Question: I am currently developing a subscription system for a web application.
I need help regarding the approach for new subscription costs when a user decides to downgrade or upgrade their account.
I created a image to make an example of a user that keeps changing levels.

A user can choose to pay each month, quarter or year.
I want to add a discount when the user decides to downgrade. The discount is currently factored into the new cost using this formula:
[final plan cost] = [new plan cost] * 12 - [discount] / [12 - month / 3 - quarter / 1 - year]
If we have a user that keeps changing plans like this, how can I calculate the discount dynamically? It's easy for one change - I can take the difference between the two plans and multiply it for each payment that was made before. But I need some help regarding the approach for several changes, and how I can keep track of the discount.
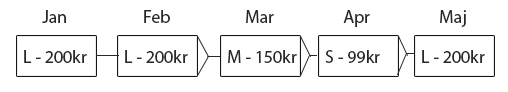
Answer: I think you should put all that information in a database table and just call the cells. If the user it at the plan where they are getting the discount based on the sub; then
eg
if(price is this)
discount is {discount value from the database} x price of subscription..
You will not have to worry if someone changes their subscription in the middle of the month, all you have to do is put that information in a different table and at the end of the month all the application would do is apply the new subscription and do the calculations. It is not hard just the approach..